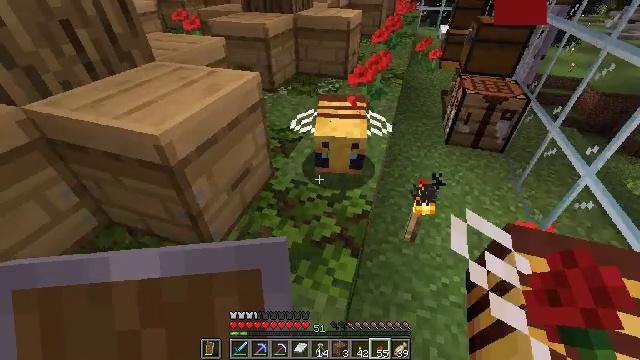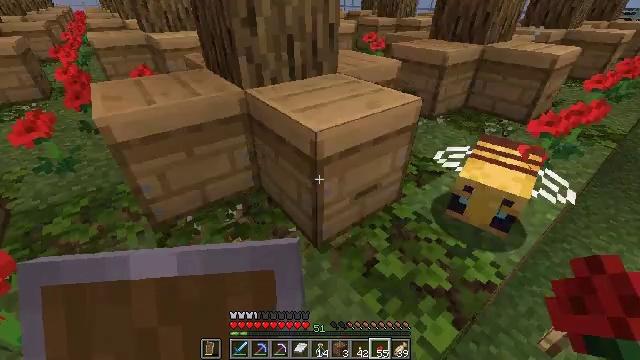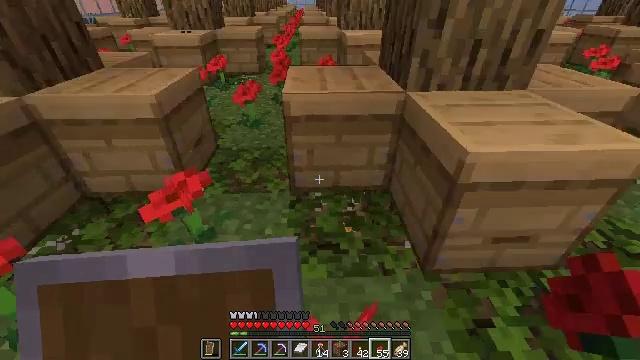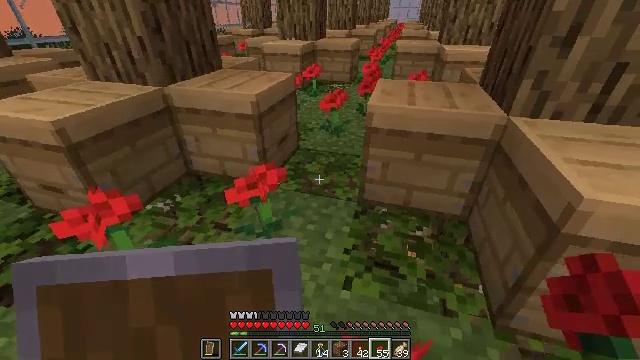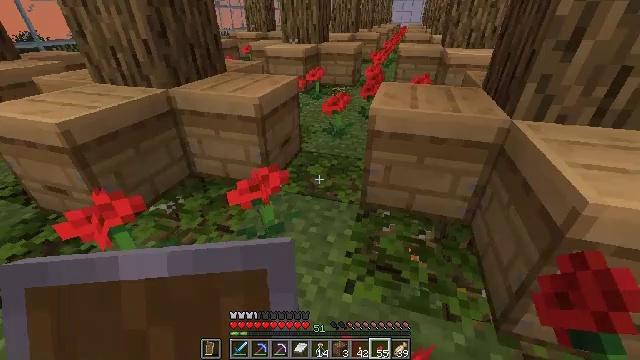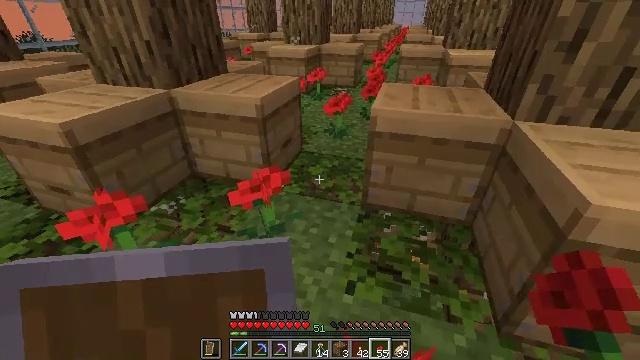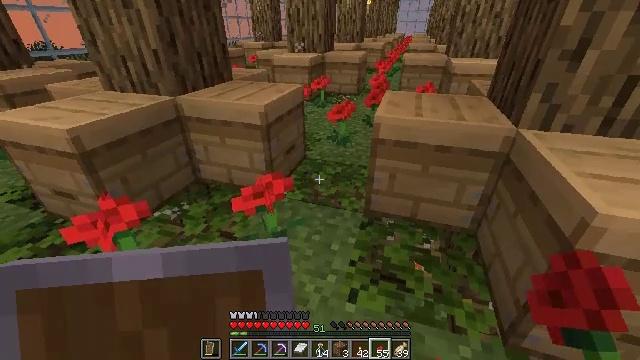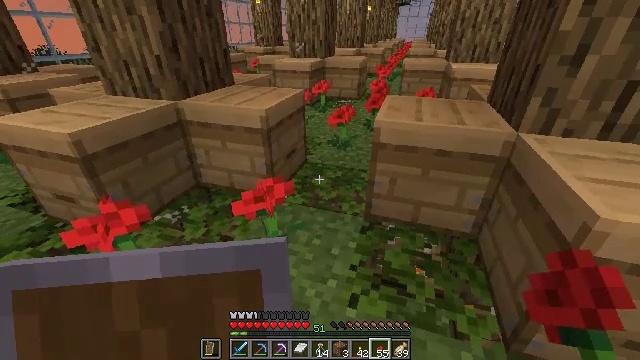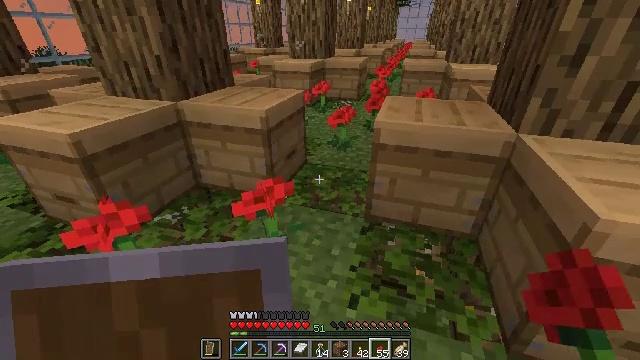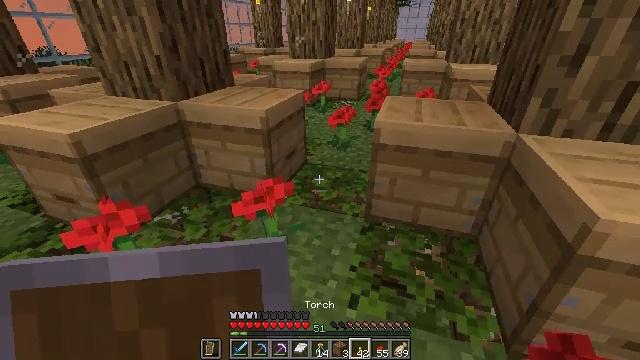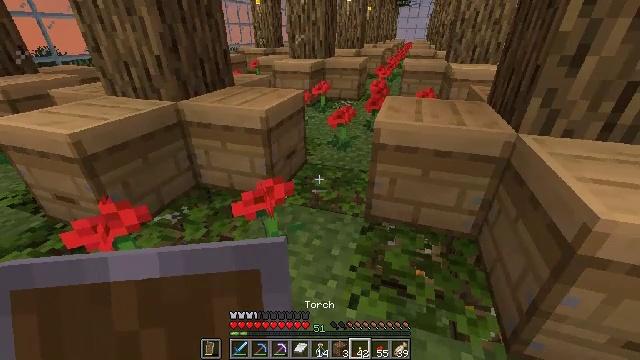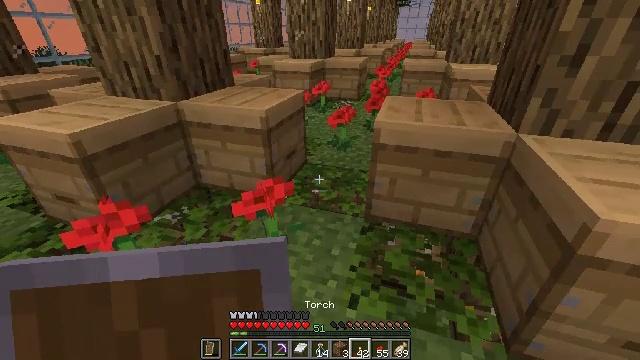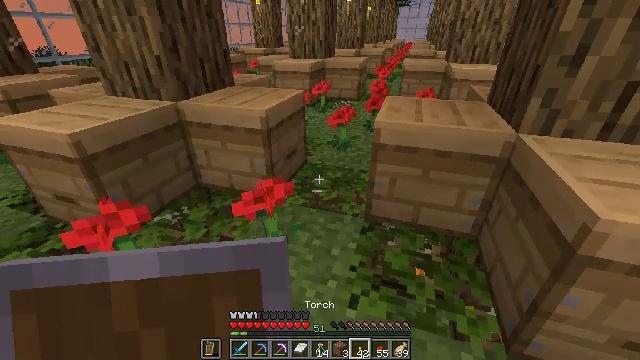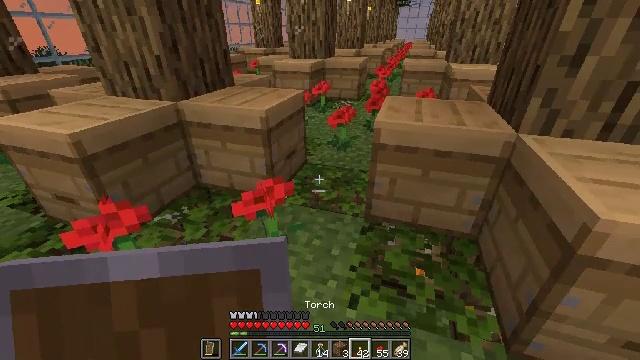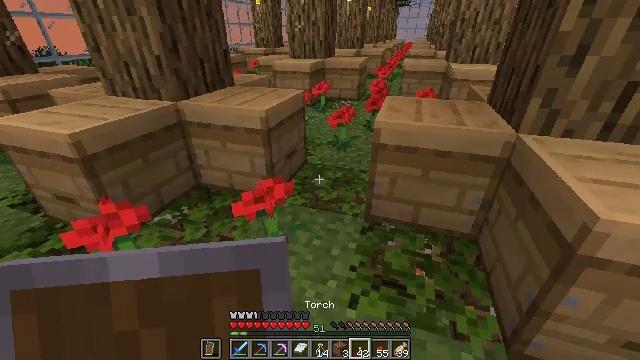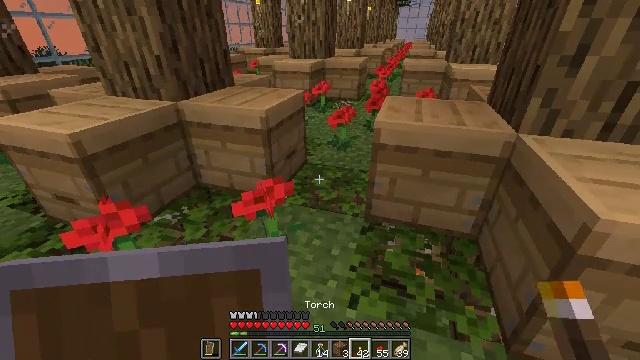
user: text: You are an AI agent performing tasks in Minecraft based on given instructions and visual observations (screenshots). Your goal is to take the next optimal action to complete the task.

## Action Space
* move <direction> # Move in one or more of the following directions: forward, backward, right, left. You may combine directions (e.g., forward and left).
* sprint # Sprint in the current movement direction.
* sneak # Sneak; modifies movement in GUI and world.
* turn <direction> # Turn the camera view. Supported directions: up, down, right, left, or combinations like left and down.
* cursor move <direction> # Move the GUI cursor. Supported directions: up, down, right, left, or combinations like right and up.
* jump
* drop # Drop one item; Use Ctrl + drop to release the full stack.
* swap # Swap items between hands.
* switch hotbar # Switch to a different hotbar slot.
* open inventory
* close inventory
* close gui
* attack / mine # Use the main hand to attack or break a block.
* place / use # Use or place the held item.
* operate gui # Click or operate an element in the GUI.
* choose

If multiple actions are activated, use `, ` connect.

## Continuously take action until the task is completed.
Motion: motion action
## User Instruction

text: Combine honey bottles to make a honey block.
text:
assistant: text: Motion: turn left and up
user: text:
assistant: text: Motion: turn left
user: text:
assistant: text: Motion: turn left and up
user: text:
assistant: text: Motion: no_op
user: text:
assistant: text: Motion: no_op
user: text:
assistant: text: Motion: turn up
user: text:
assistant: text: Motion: no_op
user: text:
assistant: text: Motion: no_op
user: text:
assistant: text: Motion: no_op
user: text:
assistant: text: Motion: no_op
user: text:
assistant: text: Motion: no_op
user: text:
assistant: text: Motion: no_op
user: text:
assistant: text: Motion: no_op
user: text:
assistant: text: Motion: no_op
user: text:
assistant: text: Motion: no_op
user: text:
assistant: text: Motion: turn right and up
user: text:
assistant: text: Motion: turn right and up
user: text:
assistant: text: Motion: turn right and up
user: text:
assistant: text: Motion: turn right
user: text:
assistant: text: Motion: turn right and down
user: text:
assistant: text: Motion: turn right and down
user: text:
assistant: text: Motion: move forward
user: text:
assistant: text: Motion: move forward
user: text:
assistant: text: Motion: move forward, turn left
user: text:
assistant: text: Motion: move forward, turn left
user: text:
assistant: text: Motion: move forward, turn left
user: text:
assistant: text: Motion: move forward
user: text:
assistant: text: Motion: move forward
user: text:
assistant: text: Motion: move forward
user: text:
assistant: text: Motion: move forward